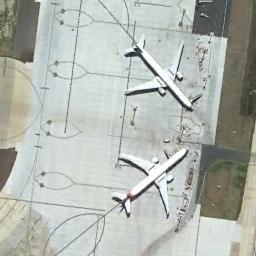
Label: airplane